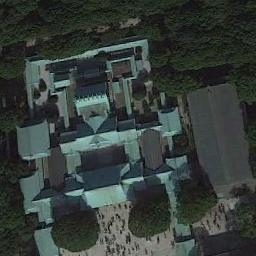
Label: palace